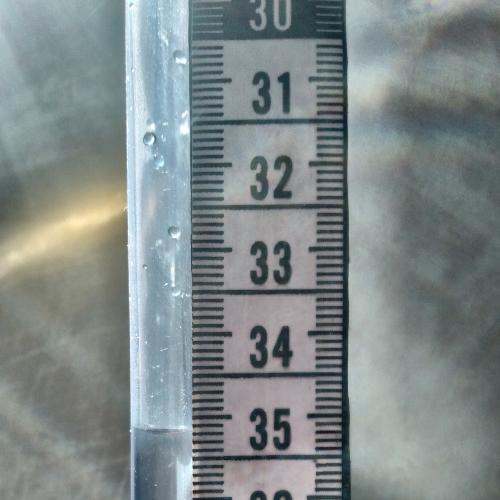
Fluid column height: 35.1 cm